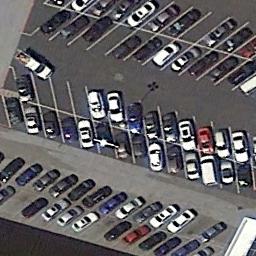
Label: parking_lot